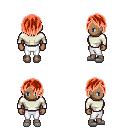
a pixel art fantasy rpg character, female body template, human, dark skin, white long-sleeve shirt, white pants, red bangs hairstyle, white slippers, four views (front, back, left, right), 2x2 character sprite sheet, small pixel art, hard edges, no anti-aliasing